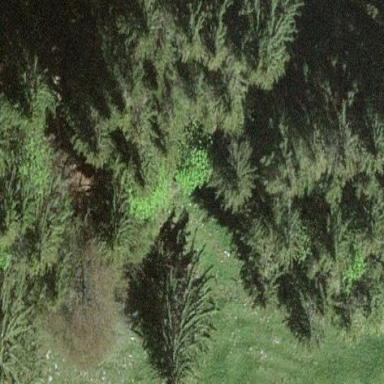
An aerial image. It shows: Forest area.